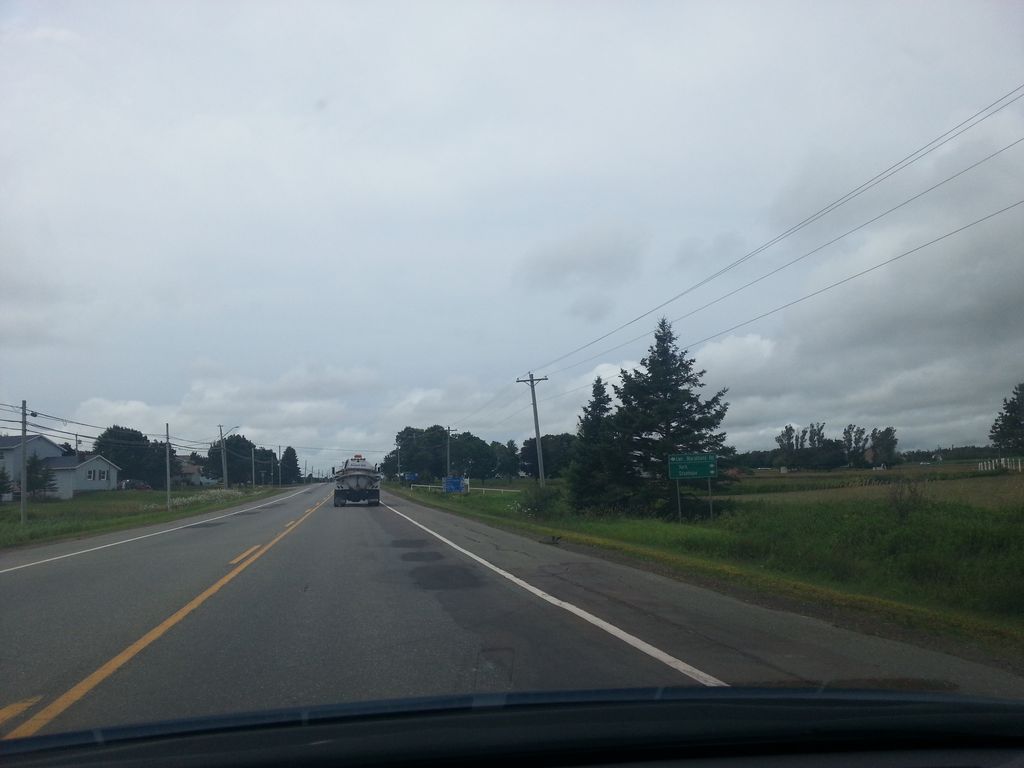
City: charlottetown